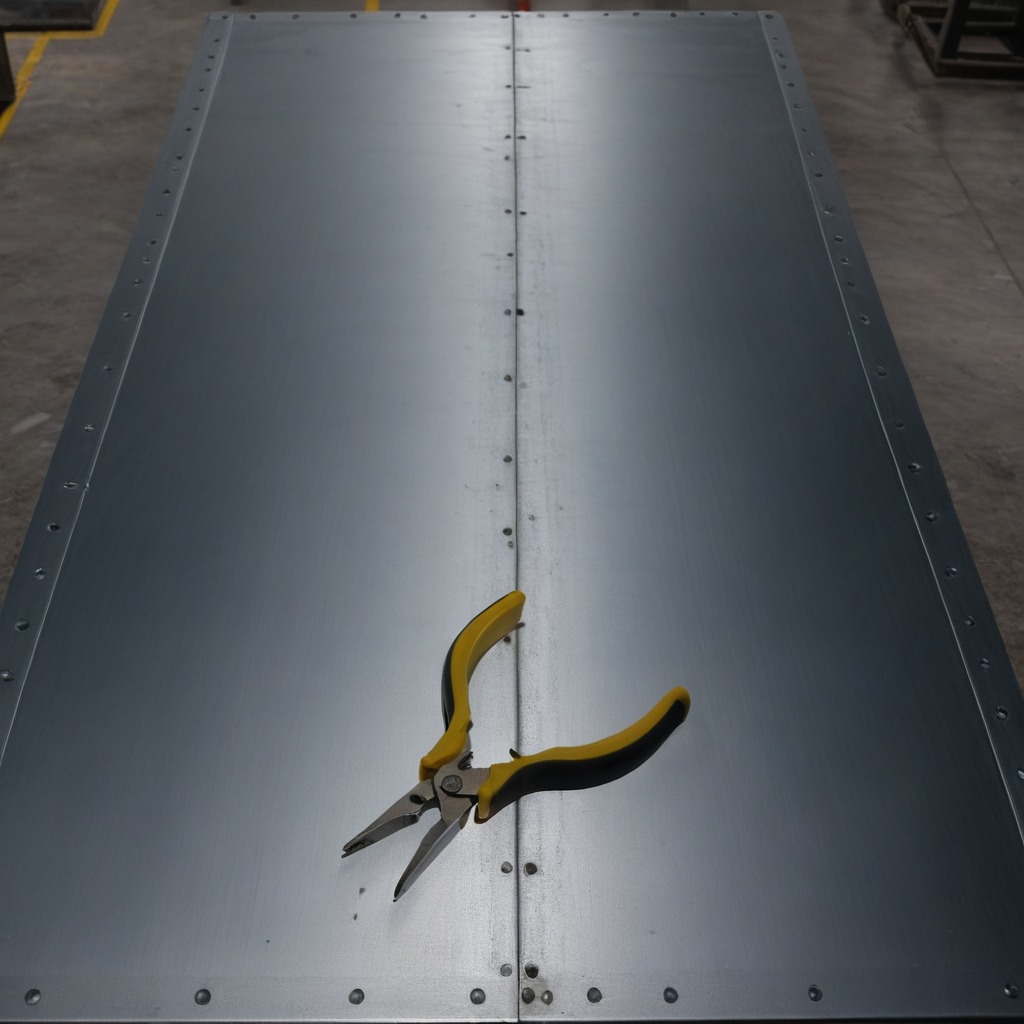
A plier is lying on a cold steel table in a mining workshop.